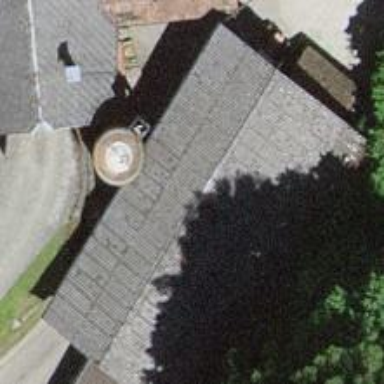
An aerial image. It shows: Barn.